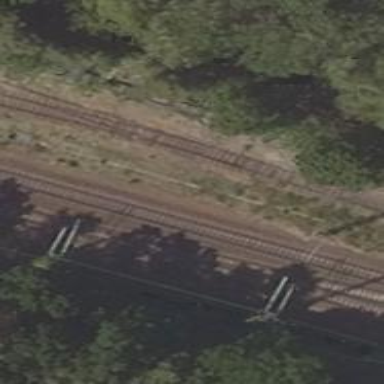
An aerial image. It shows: Railway with electrified contact lines.